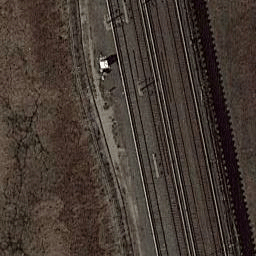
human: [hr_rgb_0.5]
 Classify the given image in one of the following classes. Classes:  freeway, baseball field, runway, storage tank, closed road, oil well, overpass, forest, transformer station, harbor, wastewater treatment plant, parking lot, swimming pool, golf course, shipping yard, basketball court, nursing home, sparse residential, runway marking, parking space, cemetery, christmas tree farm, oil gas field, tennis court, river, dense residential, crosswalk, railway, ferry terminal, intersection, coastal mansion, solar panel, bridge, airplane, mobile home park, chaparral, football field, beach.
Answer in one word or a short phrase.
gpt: railway